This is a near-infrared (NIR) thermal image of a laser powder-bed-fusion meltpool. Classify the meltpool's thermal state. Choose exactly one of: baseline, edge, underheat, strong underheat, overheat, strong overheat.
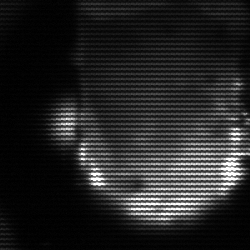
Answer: baseline